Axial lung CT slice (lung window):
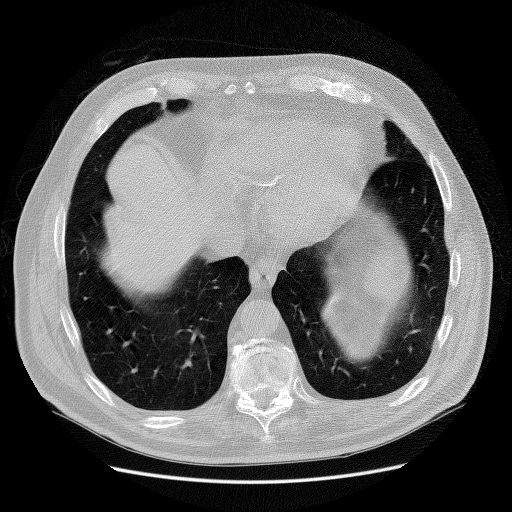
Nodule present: no